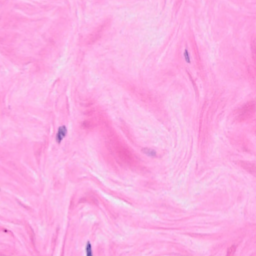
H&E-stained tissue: Breast